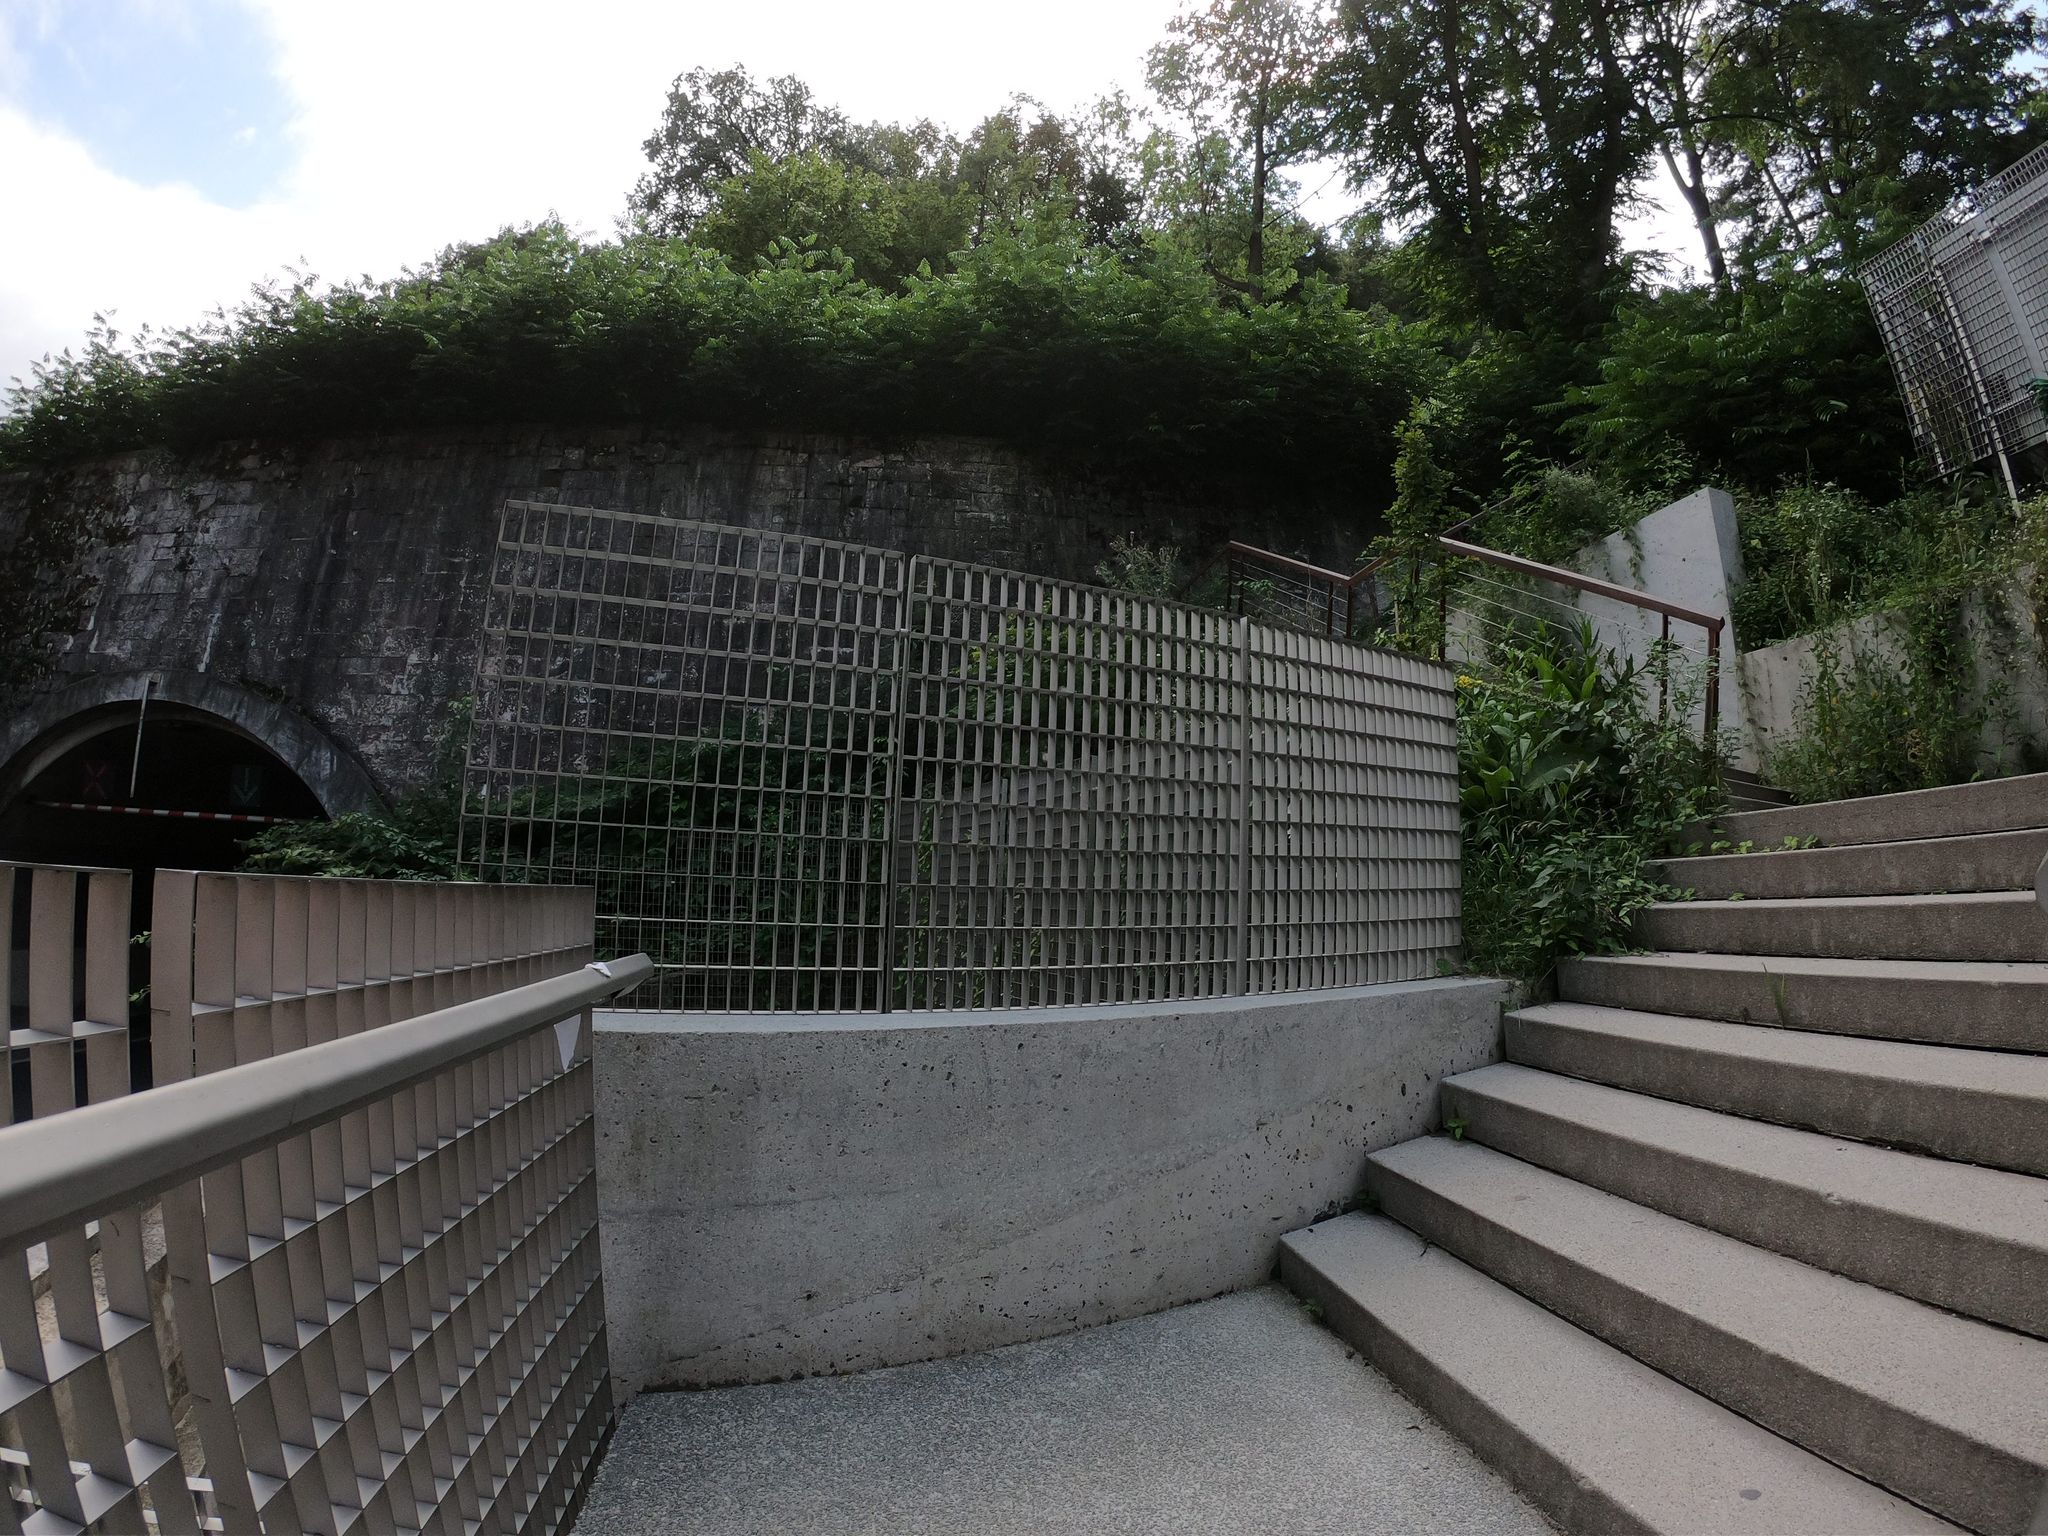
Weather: clear
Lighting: day
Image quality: good
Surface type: walking surface
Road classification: elevator
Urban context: urban centre
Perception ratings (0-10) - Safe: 3.83, Lively: 1.8, Beautiful: 3.76, Boring: 2.95, Depressing: 7.09, Wealthy: 3.86